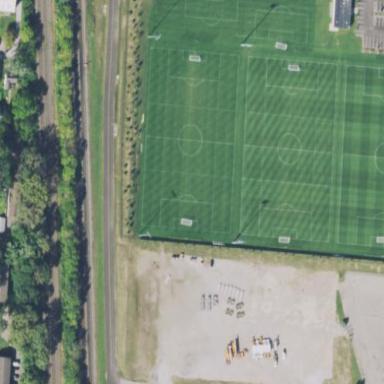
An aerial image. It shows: Soccer pitch for outdoor sports and leisure activities.